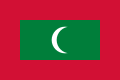
Flag of Maldives